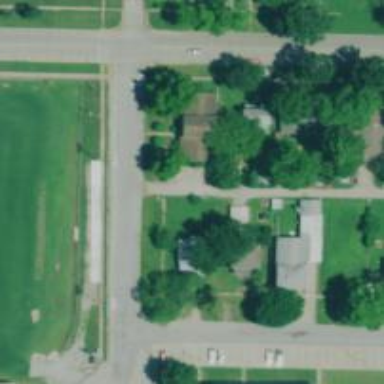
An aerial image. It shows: Alley classified as service road.